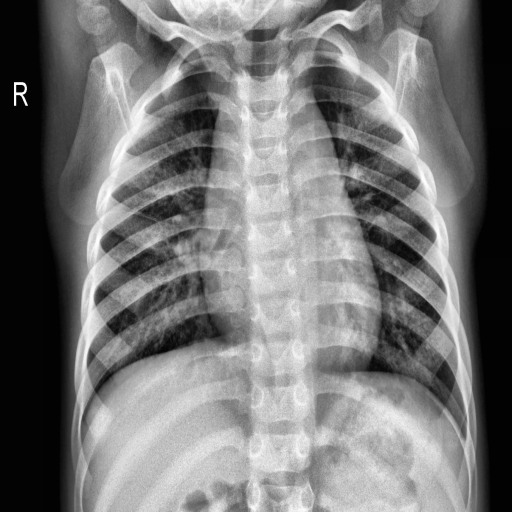
Finding: NORMAL